Current action and preconditions to check: trajectory_clear

Your task: For each precondition in the list above, predict whether it will hold at this action.

Consider the current scene as observed from the mobile robot's camera, and analyze the predicted future states of all dynamic agents (e.g., people, animals, vehicles, or any moving entities) within the NEXT SECOND.

IMPORTANT: Only answer "very likely" if you are absolutely certain—based on strong, clear evidence—that a dynamic agent will violate the precondition in the predicted future state. Do NOT answer "very likely" for unlikely, ambiguous, or low-probability risks.

Ask yourself for each precondition: Is there a high probability, with clear and convincing evidence, that the predicted future states of any dynamic agent will interfere with the predicted future state of the currently executing action within the NEXT SECOND, causing that precondition to fail?

Assess the risk level based on these predictions. Use "likely" or "very likely" if motions create a clear risk of interference.

Use "neutral" or "improbable" if agents are nearby but their predicted paths are clearly diverging or non-conflicting.

Failure Risk Categories: "very improbable", "improbable", "neutral", "likely", "very likely"

Answer Format: Output ONLY the probability_of_failure value from these categories: "very improbable", "improbable", "neutral", "likely", "very likely"

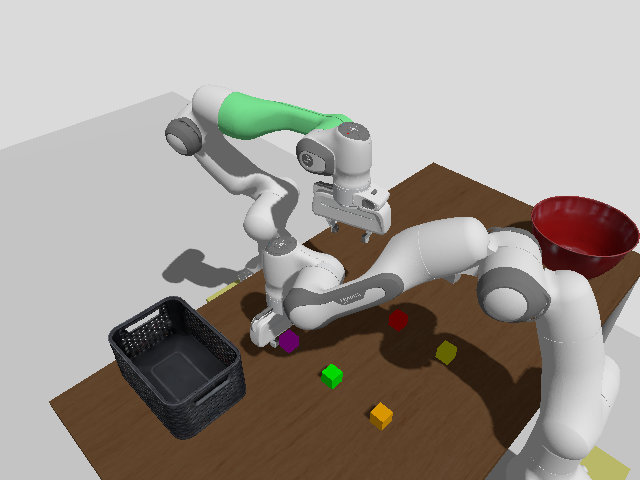

Answer: improbable